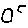
Label: hexagon